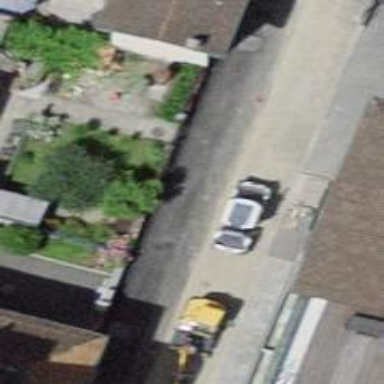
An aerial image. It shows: Parking area with asphalt surface.